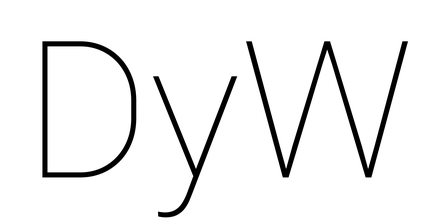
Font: Roboto_Thin